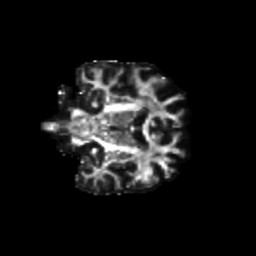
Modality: FA
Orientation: coronal
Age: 44
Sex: male
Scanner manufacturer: siemens
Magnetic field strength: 3 T
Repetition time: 8.6 s
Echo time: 0.095 s